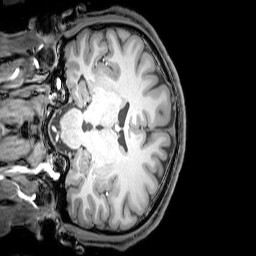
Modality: T1w
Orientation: coronal
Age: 24
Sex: male
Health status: healthy
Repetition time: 0.081 s
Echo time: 0.037 s